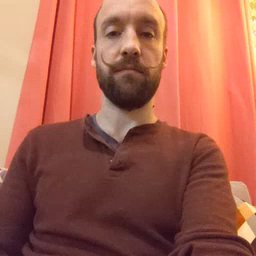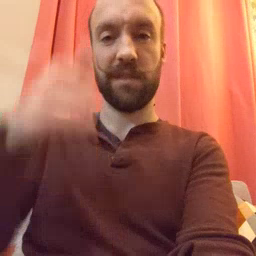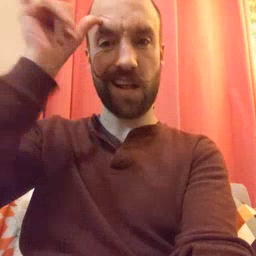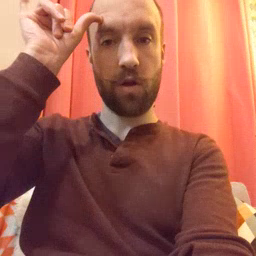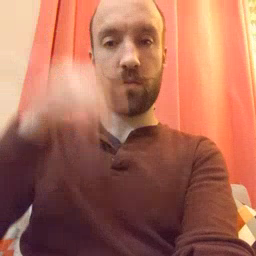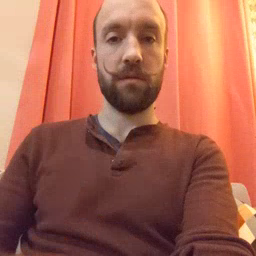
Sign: cow